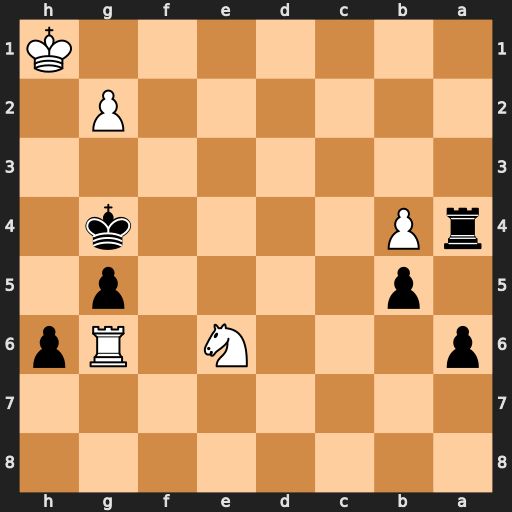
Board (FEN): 8/8/p3N1Rp/1p4p1/rP4k1/8/6P1/7K
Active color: b
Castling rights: -
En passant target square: -
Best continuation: Kg3 Rf6 Ra1+ Rf1 Rxf1#